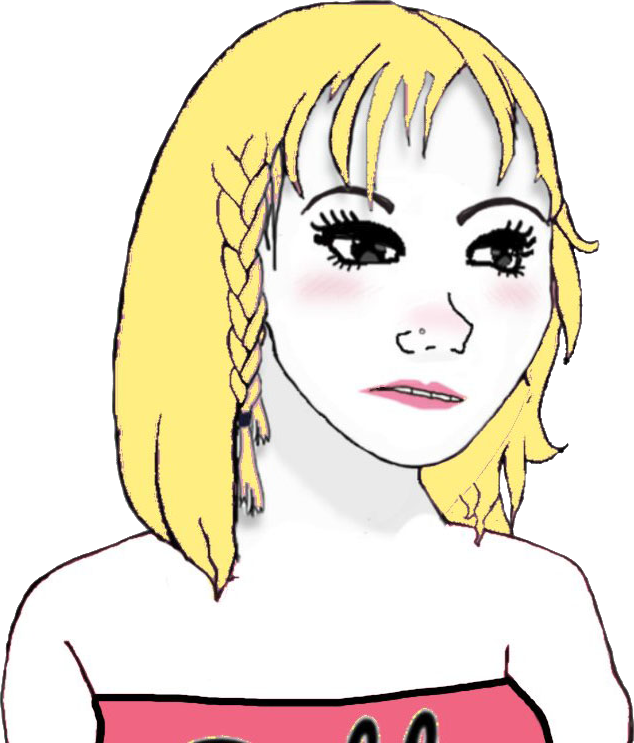
Label: 5_Daddys_Girl